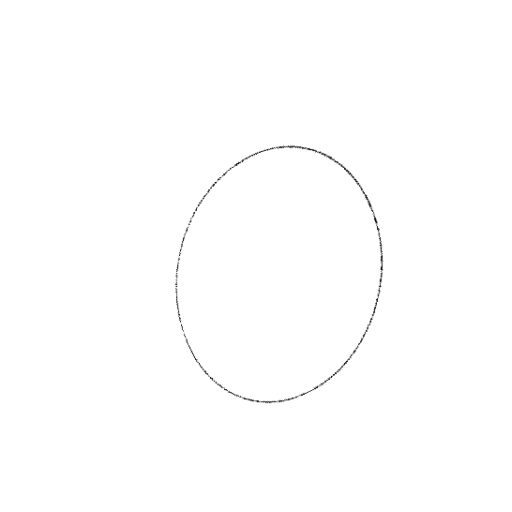
Crossing number: 0